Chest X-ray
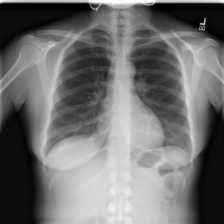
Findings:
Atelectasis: negative
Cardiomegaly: negative
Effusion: negative
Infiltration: negative
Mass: negative
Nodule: negative
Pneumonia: negative
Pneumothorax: negative
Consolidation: negative
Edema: negative
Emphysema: negative
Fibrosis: negative
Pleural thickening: negative
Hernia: negative